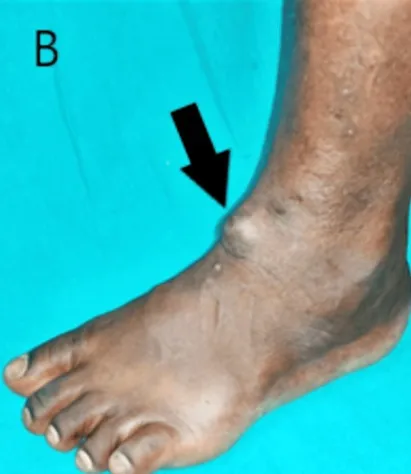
Clinical images of the tumor over the extensor aspect of the left ankle. Lateral aspect.
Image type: radiology (ct)